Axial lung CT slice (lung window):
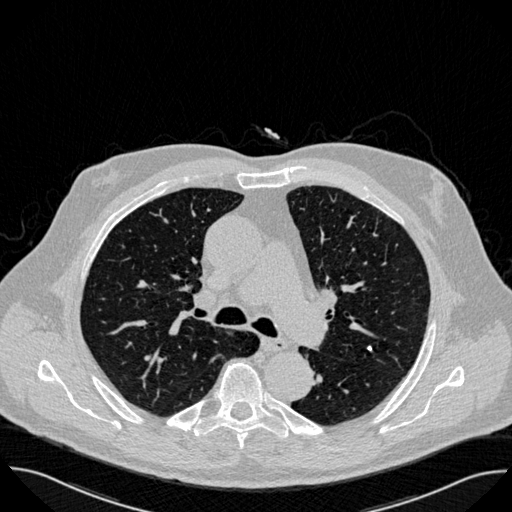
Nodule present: no